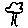
Label: tree